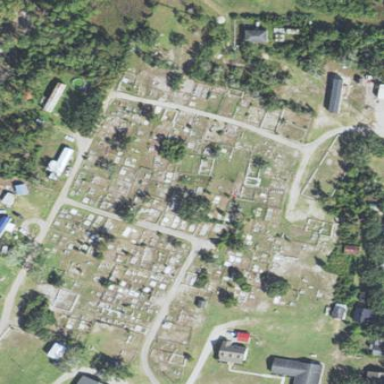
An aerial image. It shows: Cemetery.